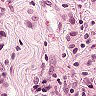
Metastatic tissue present: yes